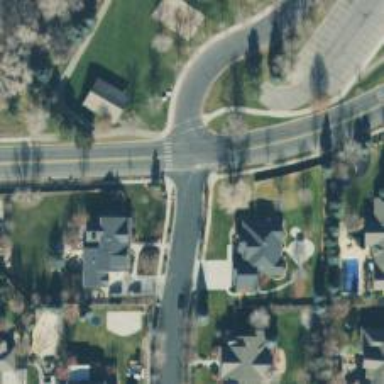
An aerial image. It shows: Road with stop sign.